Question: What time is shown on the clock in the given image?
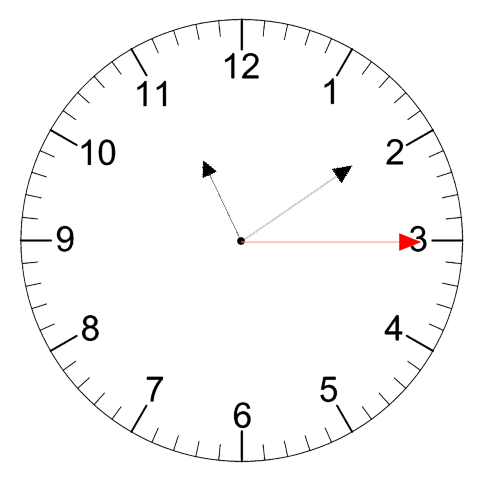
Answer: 11:09:15